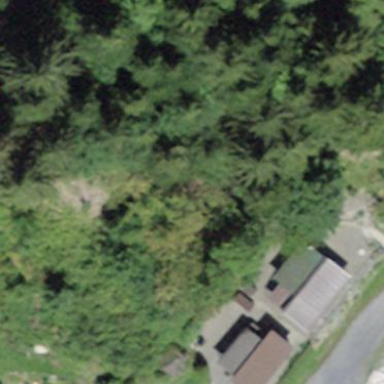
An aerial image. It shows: Forest area.